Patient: sex M, age 64
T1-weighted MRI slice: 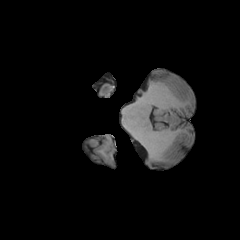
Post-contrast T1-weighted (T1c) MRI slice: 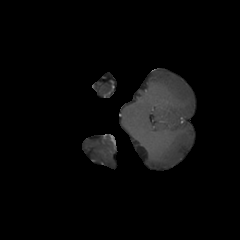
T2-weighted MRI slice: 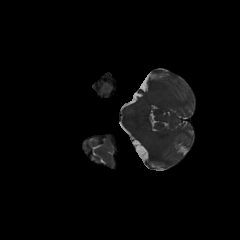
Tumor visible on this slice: no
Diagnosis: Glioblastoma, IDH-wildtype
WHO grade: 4